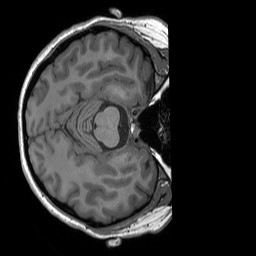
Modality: T1w
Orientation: axial
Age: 23
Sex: female
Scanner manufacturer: siemens
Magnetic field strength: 3 T
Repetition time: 1.9 s
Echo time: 0.00252 s